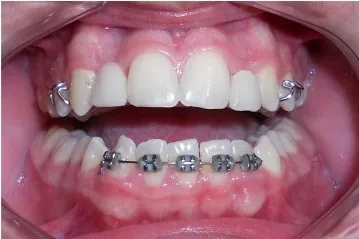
B. Teeth agenesis and replacement with a removable dental prosthesis in son.
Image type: medical_photograph (oral_photograph)